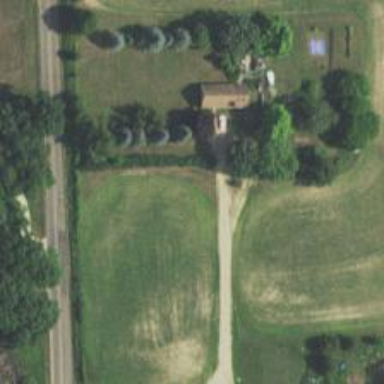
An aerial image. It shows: Driveway leading to service road.